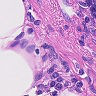
Metastatic tissue present: no